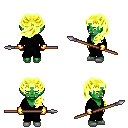
a pixel art fantasy rpg character, female body template, orc, green skin, gray robe, gold greaves, gold princess hairstyle, gold gloves, white slippers, spear, four views (front, back, left, right), 2x2 character sprite sheet, small pixel art, hard edges, no anti-aliasing